Question: I wanted to create a page similar to this, however the form width is not matching getting set to the required amount, but instead is spanning across the whole page:

I tried to do the following and cant get ahead.
<URL>
HTML:
'''
<!DOCTYPE html>
<html>
<head>
<title>Sign Up</title>
<link href='https://fonts.googleapis.com/css?family=Roboto:400,300' rel='stylesheet' type='text/css'>
<link rel="stylesheet" type="text/css" href="style.css">
</head>
<body>
<div class="header">
<!--menu-->
</div>
<div class="container">
<form>
<div class="group">
<input type = "text" placeholder = "Your Name" id = "name"/>
</div>
<div class="group">
<input type = "email" placeholder = "Enter Your Email" id = "email"/>
</div>
<div class="group">
<input type = "password" placeholder = "Password" id = "password"/>
<input type = "password" placeholder = "Confirm Password" id = "password"/>
</div>
<div class="submit"><input id = "submit" type="submit" name= "formSubmit" value="CREATE A FREE ACCOUNT" class="btn"/></div>
</form>
</div>
</body>
</html>
'''
CSS:
'''
body{
background-image: url(images/bg.png);
background-size: cover;
background-repeat: no-repeat;
font-family: 'Roboto', sans-serif;
}
.container{
width: auto;
background-color: #FFFFFF;
height: 300px;
padding: 30px;
border-radius: 30px;
}
.forms{
background-color: #FCFCFC;
}
input{
font-family: 'Roboto', sans-serif;
border-radius: 2px;
}
input#name{
background-image: url(images/name.jpg);
background-size: 10%;
background-repeat: no-repeat;
background-position: center left;
border:none;
padding-left: 50px;
margin-top: 10px;
width: 400px;
height: 40px;
}
input#email{
margin-top: 10px;
background-image: url(images/mail.jpg);
background-size: 7%;
background-repeat: no-repeat;
background-position: center left 6px;
border:none;
padding-left: 50px;
width: 400px;
height: 40px;
font-size: :16px;
}
input#password{
margin-top: 20px;
background-image: url(images/pass.png);
background-size: 7%;
background-repeat: no-repeat;
background-position: center left 6px;
border:none;
padding-left: 50px;
width: 170px;
height: 40px;
margin-right: 4px;
}
input#submit{
margin-top: 10px;
background-color: #A5ABB0;
border: none;
height: 50px;
width: 447px;
cursor: pointer;
font-weight: 400;
font-size: 17px;
color: white;
}
.group{
margin: 18px auto;
border-bottom: 2px solid #BEBEBE;
overflow: hidden;
}
'''
I have done the following changes here: <URL>
I've set the form container width to auto, however the form is not adjusting to its contents
Any help would be appreciated. Thanks :D
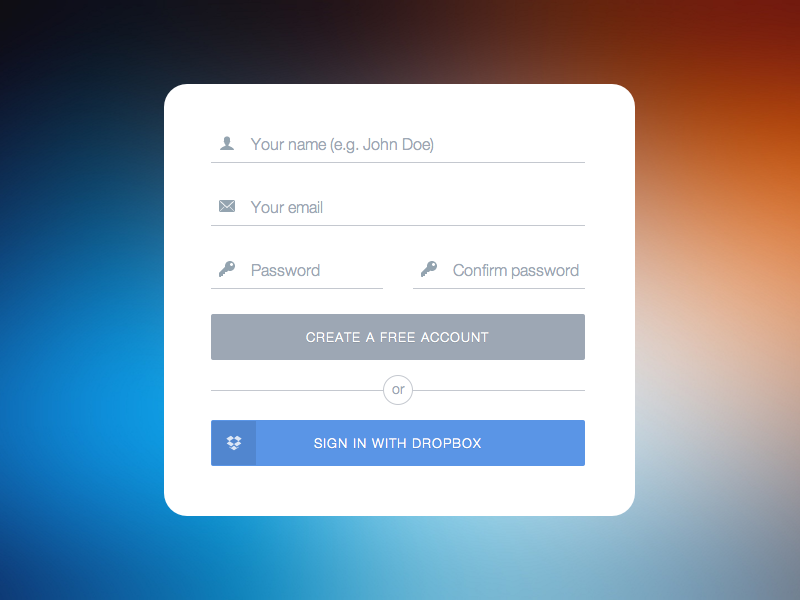
Answer: You have almost got it. You just need to give 'width' and 'margin' for the '<form>':
'''
<!DOCTYPE html>
<html>
<head>
<title>Sign Up</title>
<link href='https://fonts.googleapis.com/css?family=Roboto:400,300' rel='stylesheet' type='text/css'>
<link rel="stylesheet" type="text/css" href="style.css">
</head>
<body>
<div class="header">
<!--menu-->
</div>
<div class="container">
<form>
<div class="group">
<input type = "text" placeholder = "Your Name" id = "name"/>
</div>
<div class="group">
<input type = "email" placeholder = "Enter Your Email" id = "email"/>
</div>
<div class="group">
<input type = "password" placeholder = "Password" id = "password"/>
<input type = "password" placeholder = "Confirm Password" id = "password"/>
</div>
<div class="submit"><input id = "submit" type="submit" name= "formSubmit" value="CREATE A FREE ACCOUNT" class="btn"/></div>
</form>
</div>
</body>
</html>
'''
And CSS
'''
body{
background-image: url(images/bg.png);
background-size: cover;
background-repeat: no-repeat;
font-family: 'Roboto', sans-serif;
background-color: #00f;
}
.container{
width: 50%;
margin: 125px auto 0;
background-color: #FFFFFF;
height: 300px;
padding: 30px;
border-radius: 30px;
}
.forms{
background-color: #FCFCFC;
}
input{
font-family: 'Roboto', sans-serif;
border-radius: 2px;
}
input#name{
background-image: url(images/name.jpg);
background-size: 10%;
background-repeat: no-repeat;
background-position: center left;
border:none;
padding-left: 50px;
margin-top: 10px;
width: 400px;
height: 40px;
}
input#email{
margin-top: 10px;
background-image: url(images/mail.jpg);
background-size: 7%;
background-repeat: no-repeat;
background-position: center left 6px;
border:none;
padding-left: 50px;
width: 400px;
height: 40px;
font-size: :16px;
}
input#password{
margin-top: 20px;
background-image: url(images/pass.png);
background-size: 7%;
background-repeat: no-repeat;
background-position: center left 6px;
border:none;
padding-left: 50px;
width: 170px;
height: 40px;
margin-right: 4px;
}
input#submit{
margin-top: 10px;
background-color: #A5ABB0;
border: none;
height: 50px;
width: 447px;
cursor: pointer;
font-weight: 400;
font-size: 17px;
color: white;
}
.group{
margin: 18px auto;
border-bottom: 2px solid #BEBEBE;
overflow: hidden;
}
'''
<URL>